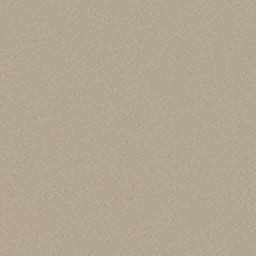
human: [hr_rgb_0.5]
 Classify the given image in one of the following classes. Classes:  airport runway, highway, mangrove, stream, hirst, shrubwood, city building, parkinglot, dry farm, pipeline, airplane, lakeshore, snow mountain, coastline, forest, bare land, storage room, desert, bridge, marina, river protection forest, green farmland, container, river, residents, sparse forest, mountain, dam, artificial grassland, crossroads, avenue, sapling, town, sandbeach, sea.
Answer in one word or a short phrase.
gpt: desert